Question: I'm trying to make a choose-your-own adventure game that changes the text of two labels (the user choices) depending on which label the user taps. I figured I would just do a very nested if-else statement rather than bother with trying to implement a binary tree. I know how to attach the gesture recognizer to a label (I think):
'''
let tapped1 = UITapGestureRecognizer(target: self, action: #selector(VCGame.usrChose1))
choice1.isUserInteractionEnabled = true
choice1.addGestureRecognizer(tapped1)
let tapped2 = UITapGestureRecognizer(target: self, action: #selector(VCGame.usrChose2))
choice2.isUserInteractionEnabled = true
choice2.addGestureRecognizer(tapped2)
'''
and I can define what to do when the label is touched in the usrChose1 and usrChose2 functions, however, those functions only work once: the first time the function is chosen and my game has more than just one choice. From there, the labels will just do the same thing if the user touches them.
How would I go about having a condition inside the if-else statement that evaluates to true or false if label1 or label2 is tapped?
Here's the code for usrChoice1 and usrChoice2, for clarification
'''
func usrChose1(sender : UITapGestureRecognizer) {
print("tap 1 working")
choice1.text = "choice1.1"
choice2.text = "choice1.2"
}
func usrChose2(sender : UITapGestureRecognizer) {
print("tap2 working")
choice1.text = "update2.1";
choice2.text = "update2.2"
}
'''
Below image shows my requirement :

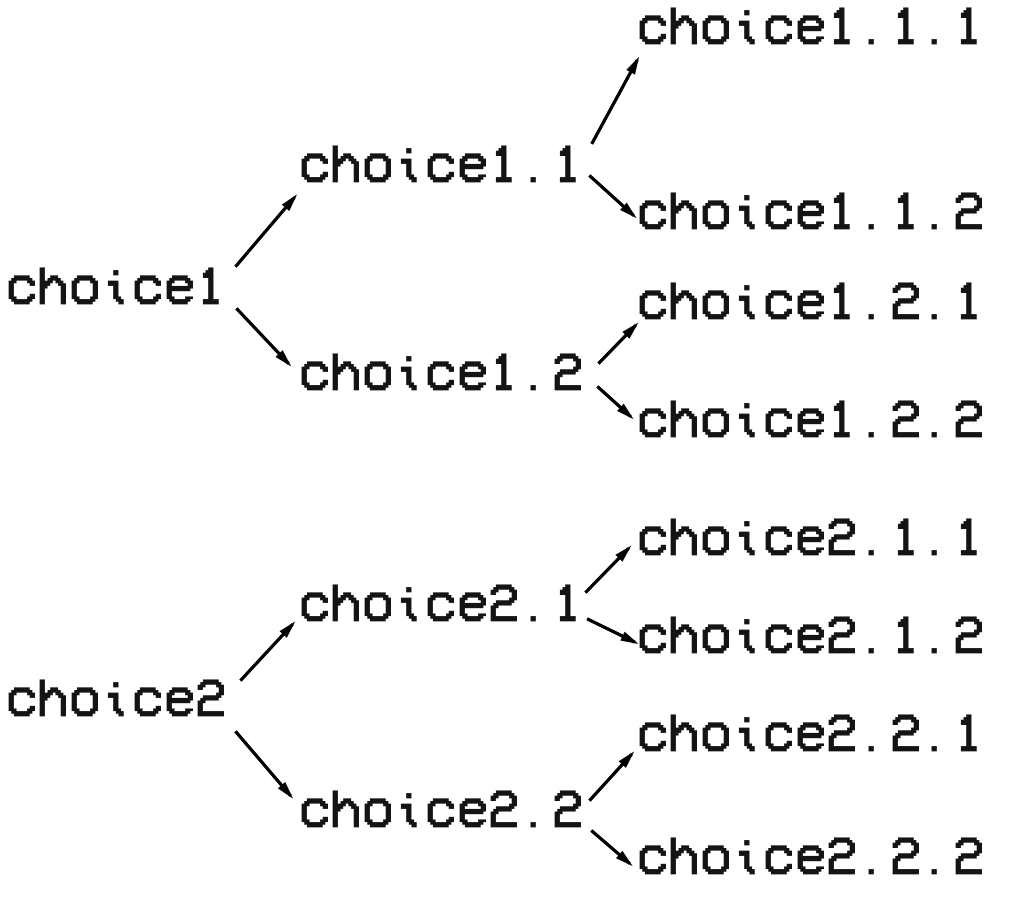
Answer: According to your requirement, I have tried the following:
I have made a dummy project with two labels inside a view controller
ViewController.swift
'''
import UIKit
class ViewController: UIViewController {
@IBOutlet weak var choice1Label: UILabel!
@IBOutlet weak var choiceLabel2: UILabel!
var tapStart: Bool = false
var levelType1: Level?
var levelType2: Level?
override func viewDidLoad() {
super.viewDidLoad()
let tapped1 = UITapGestureRecognizer(target: self, action: #selector(usrChose1))
choice1Label.isUserInteractionEnabled = true
choice1Label.addGestureRecognizer(tapped1)
let tapped2 = UITapGestureRecognizer(target: self, action: #selector(usrChose2))
choiceLabel2.isUserInteractionEnabled = true
choiceLabel2.addGestureRecognizer(tapped2)
setup()
}
var currentLevel1: Level?
var currentLevel2: Level?
func setup() {
let lb2Child1Child1 = Level(text: "2.1.1", subLevels: nil)
let lb2Child1Child2 = Level(text: "2.1.2", subLevels: nil)
let lb1Child1Child1 = Level(text: "1.1.1", subLevels: nil)
let lb1Child1Child2 = Level(text: "1.1.2", subLevels: nil)
let lb1Child2Child1 = Level(text: "1.2.1", subLevels: nil)
let lb1Child2Child2 = Level(text: "1.2.2", subLevels: nil)
let lb1Child1 = Level(text: "1.1", subLevels: [lb1Child1Child1, lb1Child1Child2])
let lb1Child2 = Level(text: "1.2", subLevels: [lb1Child2Child1, lb1Child2Child2])
let lb2Child1 = Level(text: "2.1", subLevels: [lb2Child1Child1, lb2Child1Child2])
let lb2Child2 = Level(text: "2.2", subLevels: nil)
levelType1 = Level(text: "1", subLevels: [lb1Child1, lb1Child2])
levelType2 = Level(text: "2", subLevels: [lb2Child1, lb2Child2])
choice1Label.text = levelType1!.text ?? ""
choiceLabel2.text = levelType2!.text ?? ""
}
func usrChose1(sender : UITapGestureRecognizer) {
if !tapStart {
currentLevel1 = levelType1
tapStart = true
}
if let subLevelsArray = currentLevel1?.subLevels {
print(subLevelsArray[0].text ?? "")
print(subLevelsArray[1].text ?? "")
choice1Label.text = subLevelsArray[0].text ?? ""
choiceLabel2.text = subLevelsArray[1].text ?? ""
currentLevel1 = subLevelsArray[0]
currentLevel2 = subLevelsArray[1]
}
}
func usrChose2(sender : UITapGestureRecognizer) {
//print("tap2 working")
// choice1Label.text = "update2.1";
//choiceLabel2.text = "update2.2"
if !tapStart {
currentLevel2 = levelType2
tapStart = true
}
if let subLevelsArray = currentLevel2?.subLevels {
print(subLevelsArray[0].text ?? "")
print(subLevelsArray[1].text ?? "")
choice1Label.text = subLevelsArray[0].text ?? ""
choiceLabel2.text = subLevelsArray[1].text ?? ""
currentLevel1 = subLevelsArray[0]
currentLevel2 = subLevelsArray[1]
}
}
}
'''
I have made a class named Level to represent a single level and each level contains sublevels
Level.swift
'''
import UIKit
class Level {
var text: String?
var subLevels: [Level]?
init(text: String, subLevels: [Level]?) {
self.text = text
self.subLevels = subLevels ?? nil
}
}
'''